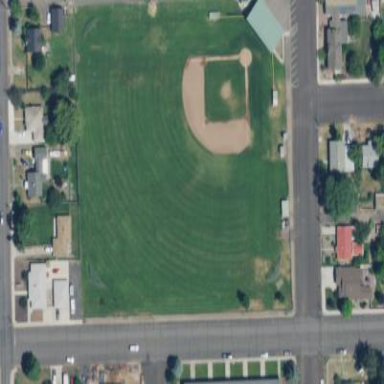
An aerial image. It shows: Baseball pitch for leisure and sports activities.